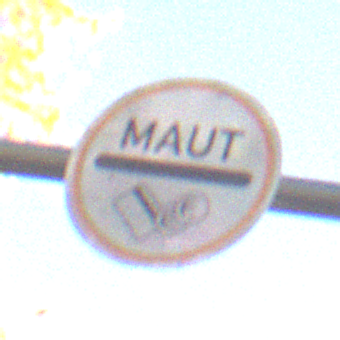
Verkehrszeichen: MautflichtigeStrecke
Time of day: SunriseSunset
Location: Outdoor (Urban)
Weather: PartlyCloudy
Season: Autumn
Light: Natural